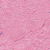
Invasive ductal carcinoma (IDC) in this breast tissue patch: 0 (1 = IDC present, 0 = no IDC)